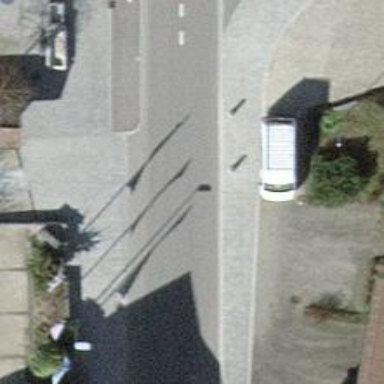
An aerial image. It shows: Tertiary road with asphalt surface. There is left sidewalk with asphalt surface.